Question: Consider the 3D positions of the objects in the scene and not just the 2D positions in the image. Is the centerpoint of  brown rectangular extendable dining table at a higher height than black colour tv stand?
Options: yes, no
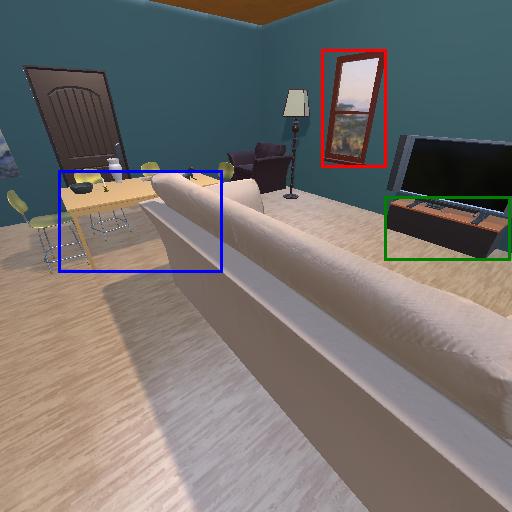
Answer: yes